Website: home-depot
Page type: review-order
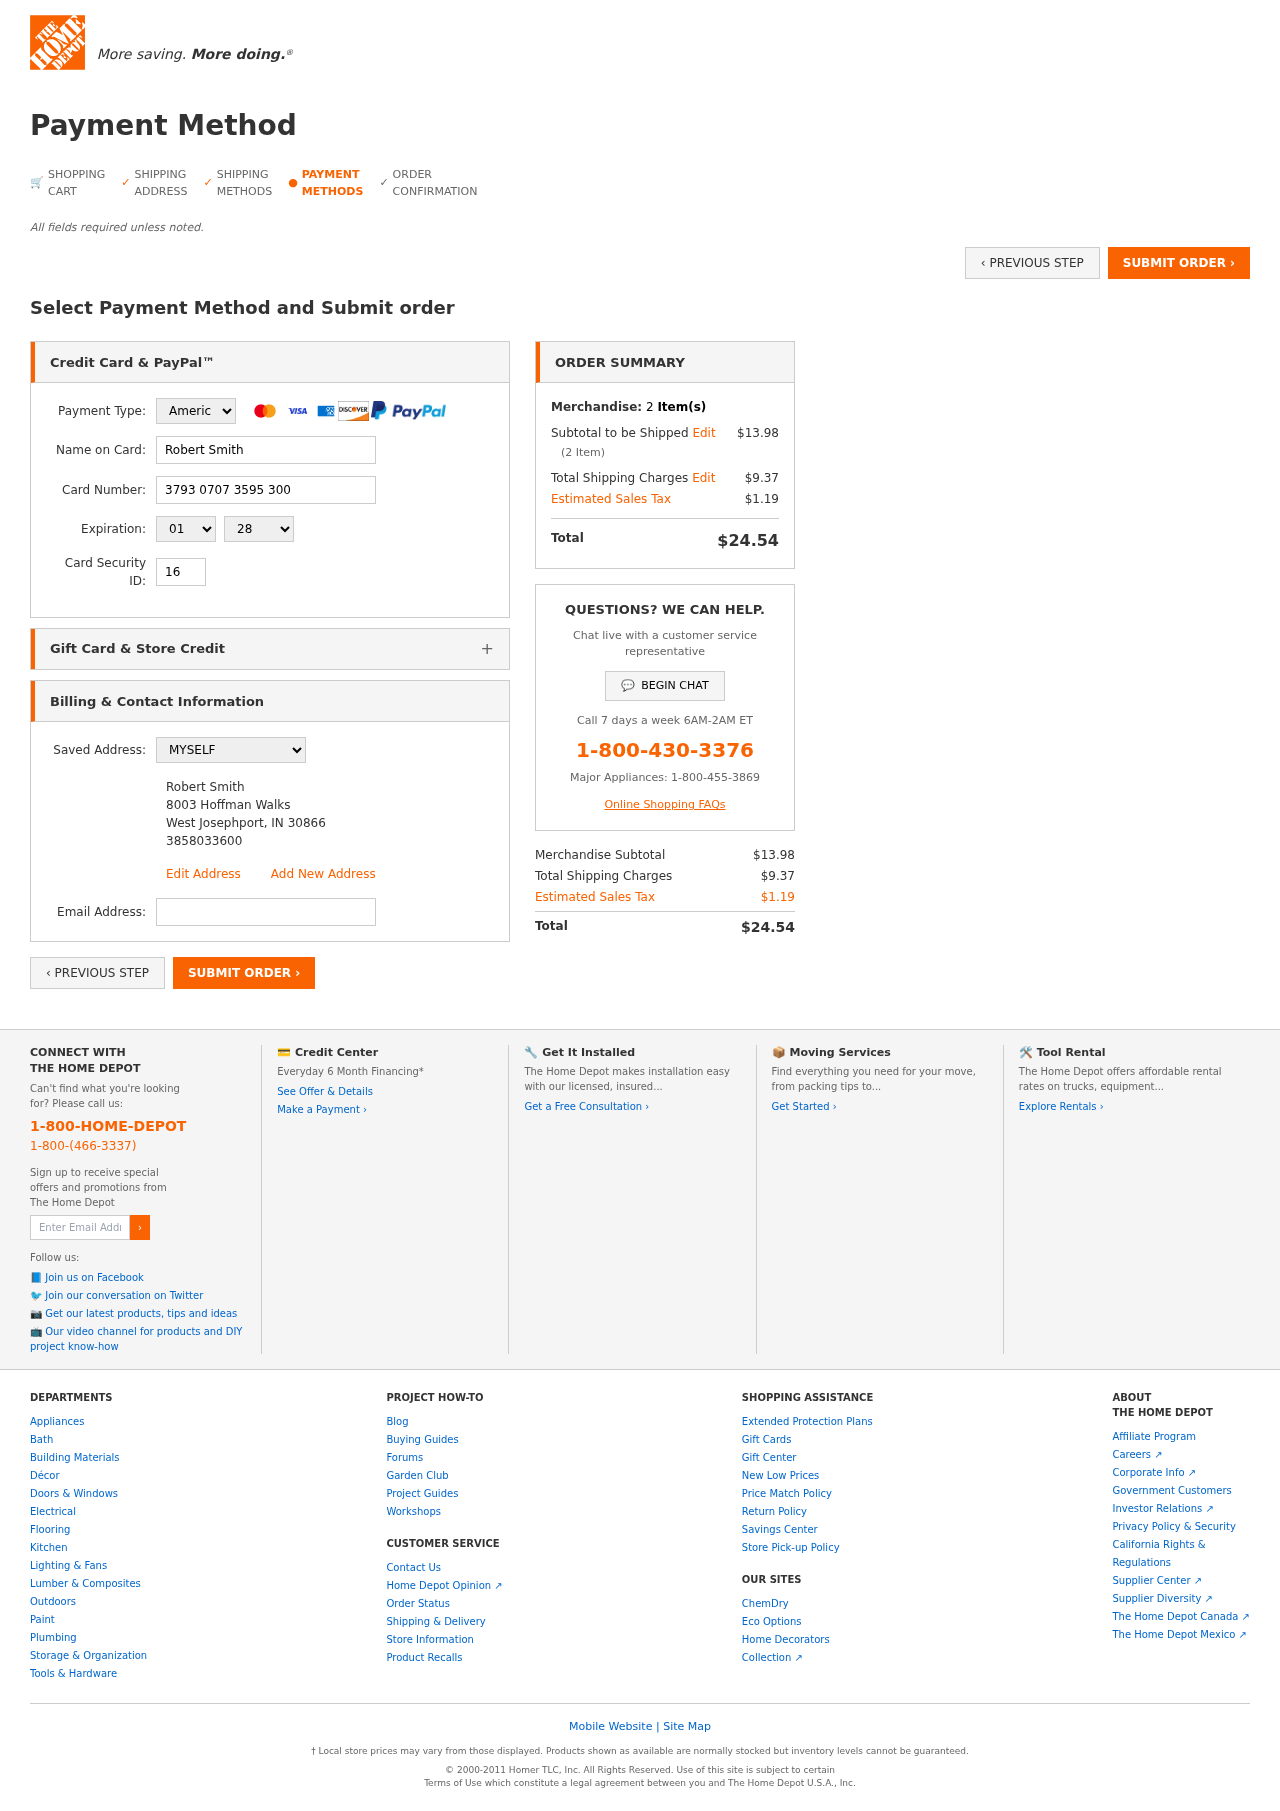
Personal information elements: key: PII_CARD_CVV
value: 1603
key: PII_CARD_EXPIRY_MONTH
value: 01
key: PII_CARD_EXPIRY_YEAR
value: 28
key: PII_CARD_NUMBER
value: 3793 0707 3595 300
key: PII_CARD_TYPE
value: American Express
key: PII_EMAIL
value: robert.smith@hotmail.com
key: PII_FULLNAME
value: Robert Smith
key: PII_FULLNAME2
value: Robert Smith
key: PII_STREET
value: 8003 Hoffman Walks
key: PII_CITY2
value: West Josephport
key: PII_STATE_ABBR2
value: IN
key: PII_POSTCODE
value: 30866
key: PII_POSTCODE_FULL
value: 30866
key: PII_POSTCODE_NUMERIC
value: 30866
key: PII_PHONE2
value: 3858033600
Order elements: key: ORDER_NUM_ITEMS
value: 2
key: ORDER_SUBTOTAL
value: $13.98
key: ORDER_NUM_ITEMS2
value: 2
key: ORDER_SHIPPING_COST
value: $9.37
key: ORDER_TAX
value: $1.19
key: ORDER_TOTAL
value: $24.54
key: ORDER_SUBTOTAL2
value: $13.98
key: ORDER_SHIPPING_COST2
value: $9.37
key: ORDER_TAX2
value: $1.19
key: ORDER_TOTAL2
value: $24.54